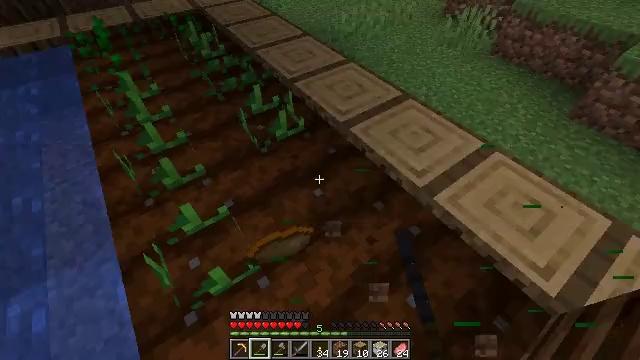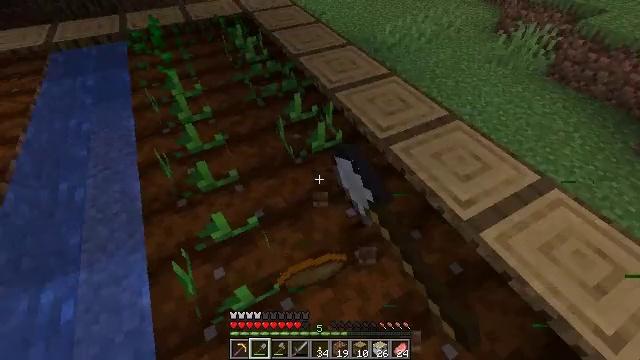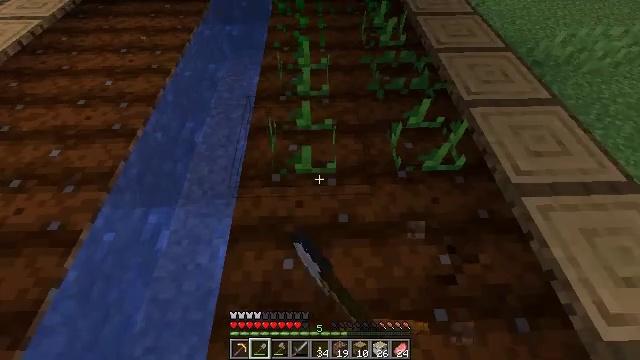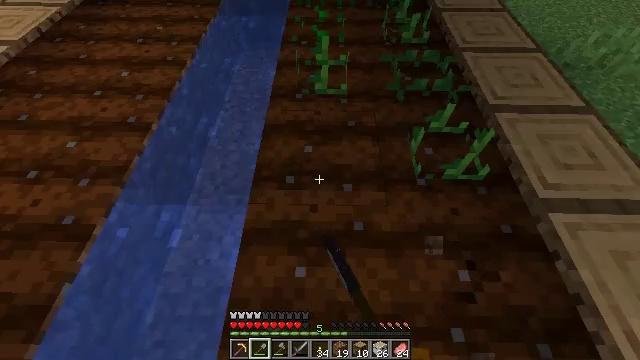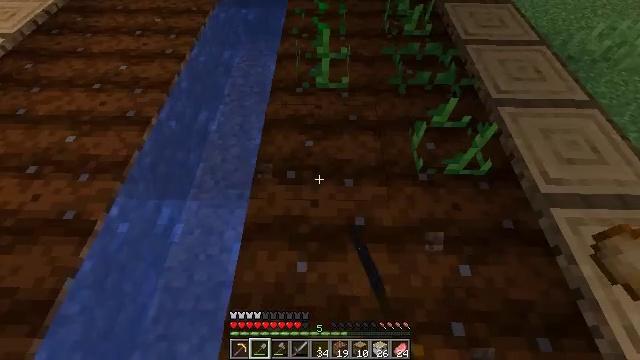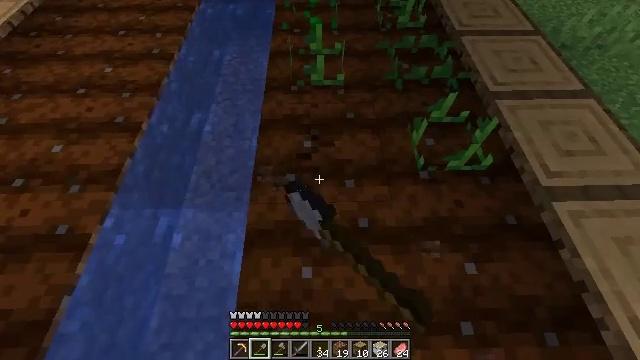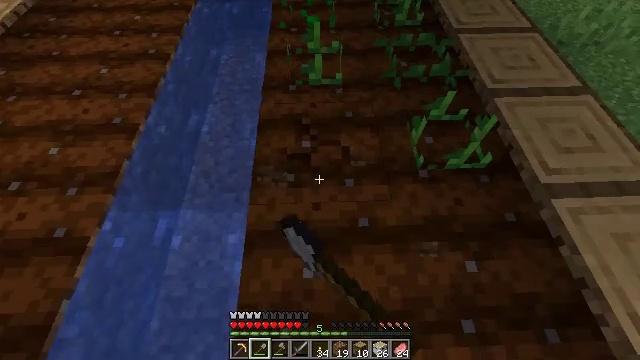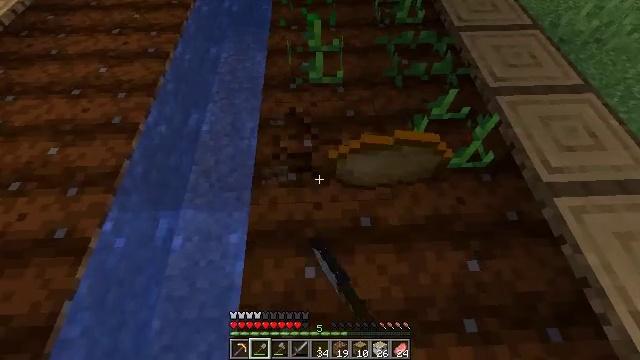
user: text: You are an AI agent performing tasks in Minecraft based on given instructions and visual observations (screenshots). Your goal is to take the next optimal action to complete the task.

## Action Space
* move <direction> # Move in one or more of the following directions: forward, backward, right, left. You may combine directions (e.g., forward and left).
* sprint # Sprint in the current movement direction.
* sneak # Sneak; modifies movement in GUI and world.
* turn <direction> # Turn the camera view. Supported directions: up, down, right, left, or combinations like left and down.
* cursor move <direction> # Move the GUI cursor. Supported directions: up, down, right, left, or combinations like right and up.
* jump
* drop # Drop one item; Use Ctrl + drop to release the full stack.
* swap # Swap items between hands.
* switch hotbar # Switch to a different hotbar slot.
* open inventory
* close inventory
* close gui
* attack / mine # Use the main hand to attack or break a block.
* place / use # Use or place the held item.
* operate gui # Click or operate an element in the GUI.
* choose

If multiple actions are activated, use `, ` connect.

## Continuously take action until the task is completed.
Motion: motion action
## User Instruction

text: Break the potato plant to gather potatoes.
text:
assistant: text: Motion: move forward and move left, turn left, attack / mine
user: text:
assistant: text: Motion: move forward and move left, turn left and down, attack / mine
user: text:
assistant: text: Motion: turn left and down, attack / mine
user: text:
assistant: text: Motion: turn down, attack / mine
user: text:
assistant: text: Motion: turn right and down, attack / mine
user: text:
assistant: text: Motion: attack / mine
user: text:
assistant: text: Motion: attack / mine
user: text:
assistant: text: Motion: attack / mine